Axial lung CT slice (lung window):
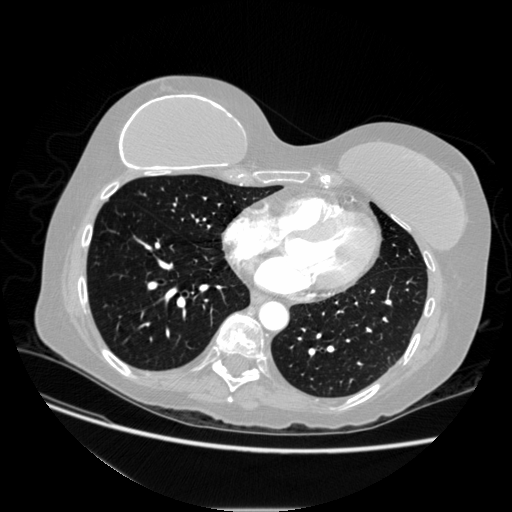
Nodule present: no